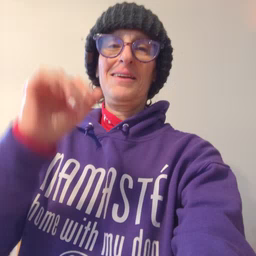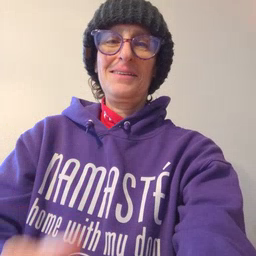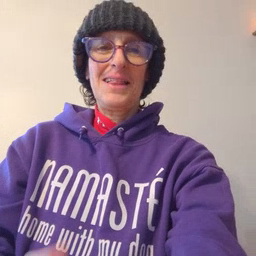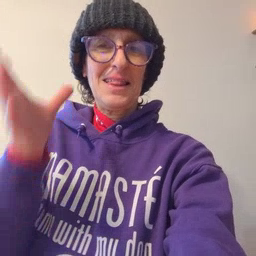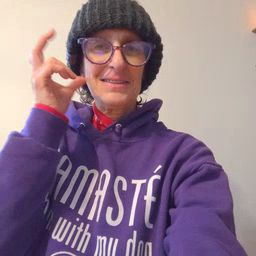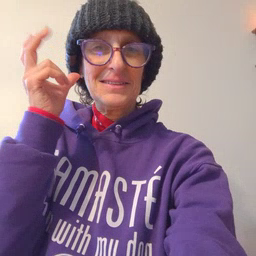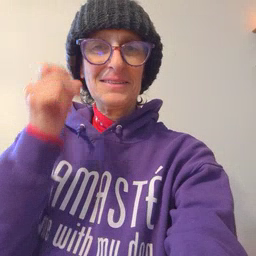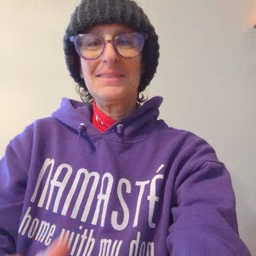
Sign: listen